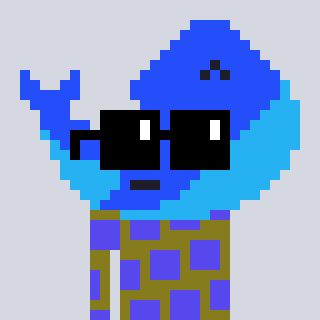
a pixel art character with square black sunglasses, a whale-shaped head and a gunk-colored body on a cool background